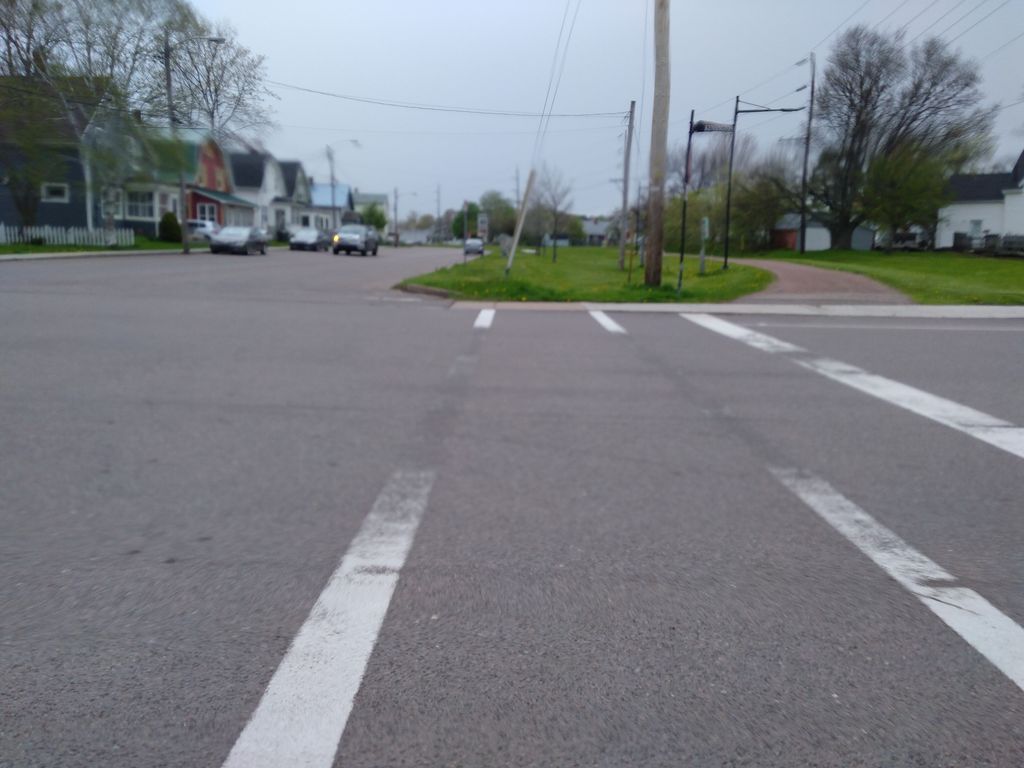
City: charlottetown